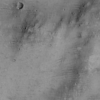
Label: not_dusty